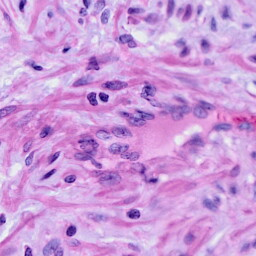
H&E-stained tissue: Cervix